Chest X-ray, AP view. Patient: 46 years old, sex M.
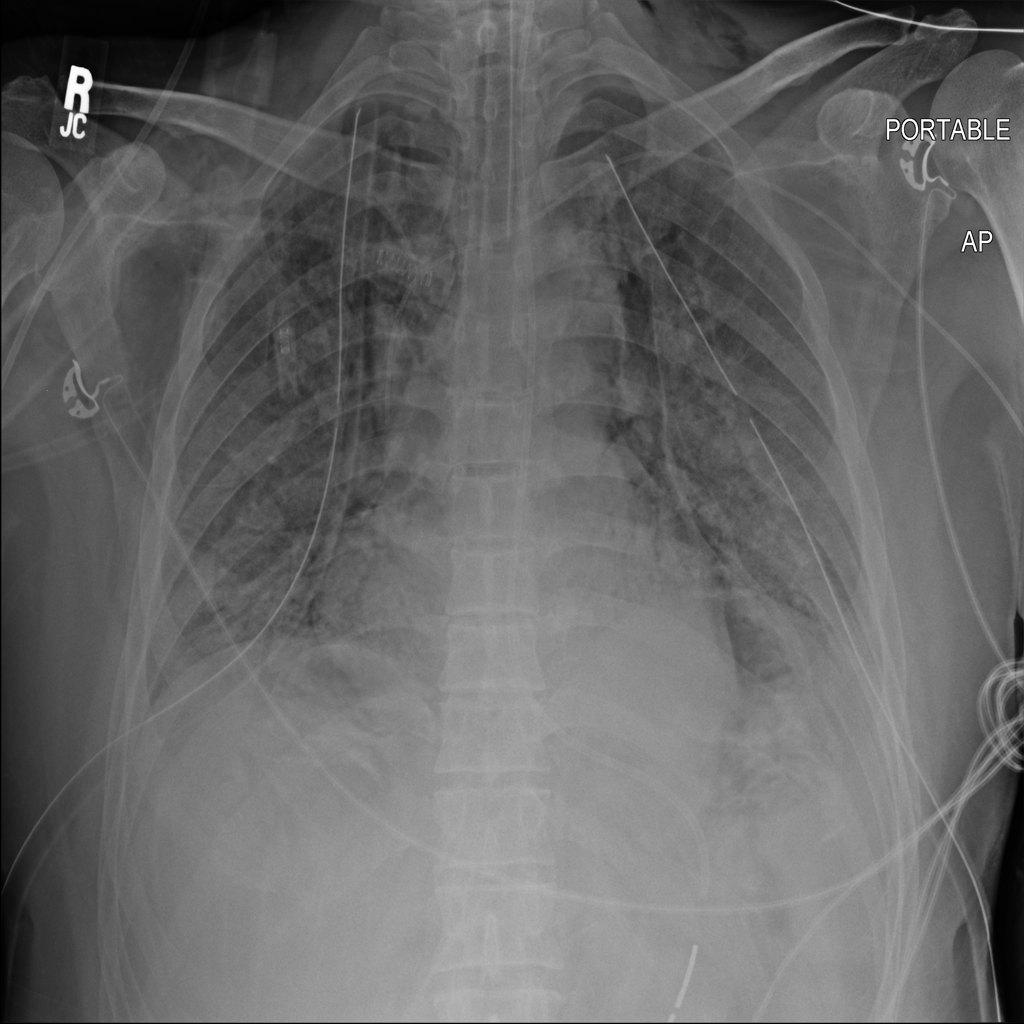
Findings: No Finding